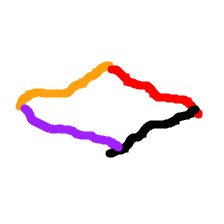
Shape: rhombus